Question: The problem is when i use global status for ajax requests and ExtendedDataTable together strange bug happens - when i scroll down (i have large data loaded in the table) ajax request keep spaming in the console and the ajax status (picture loading) keep flashing.
there is my code:
'''
<h:head></h:head>
<h:body>
<h:outputText value="TEsts with Extended Table" />
<h:form id="form">
<a4j:status id="waithStatus"
onstart="#{rich:component('waithStatusPanel')}.show();"
onstop="#{rich:component('waithStatusPanel')}.hide();">
<f:facet name="start">
<rich:popupPanel id="waithStatusPanel" autosized="true">
<h:graphicImage library="images" name="waith.gif" />
</rich:popupPanel>
</f:facet>
</a4j:status>
<h:panelGrid columns="2">
<rich:extendedDataTable value="#{testKrasi.tableList}" var="row" id="table"
selectionMode="none" clientRows="10" style="height:250px;width:400px"
iterationStatusVar="it">
<rich:column>
<f:facet name="header">#</f:facet>
#{it.index}
</rich:column>
<rich:column filter="#{testKrasi.vendorFilter}" filterType="custom">
<f:facet name="header">
vendor
</f:facet>
<h:outputText value="#{row[1]}"/>
</rich:column>
<rich:column filter="#{testKrasi.modelFilter}" filterType="custom">
<f:facet name="header">
model
</f:facet>
<h:outputText value="#{row[2]}"/>
</rich:column>
</rich:extendedDataTable>
</h:panelGrid>
</h:form>
</h:body>
</html>
'''
and there is screenshot of the firebug console

the AJAX response is
'''
<partial-response>
<changes>
<update id="javax.faces.ViewState">-2313795786913874202:5967295793801101249</update>
</changes>
</partial-response>
'''
I don't know what to do... i try to fix this problem over a week now...
Please help me.
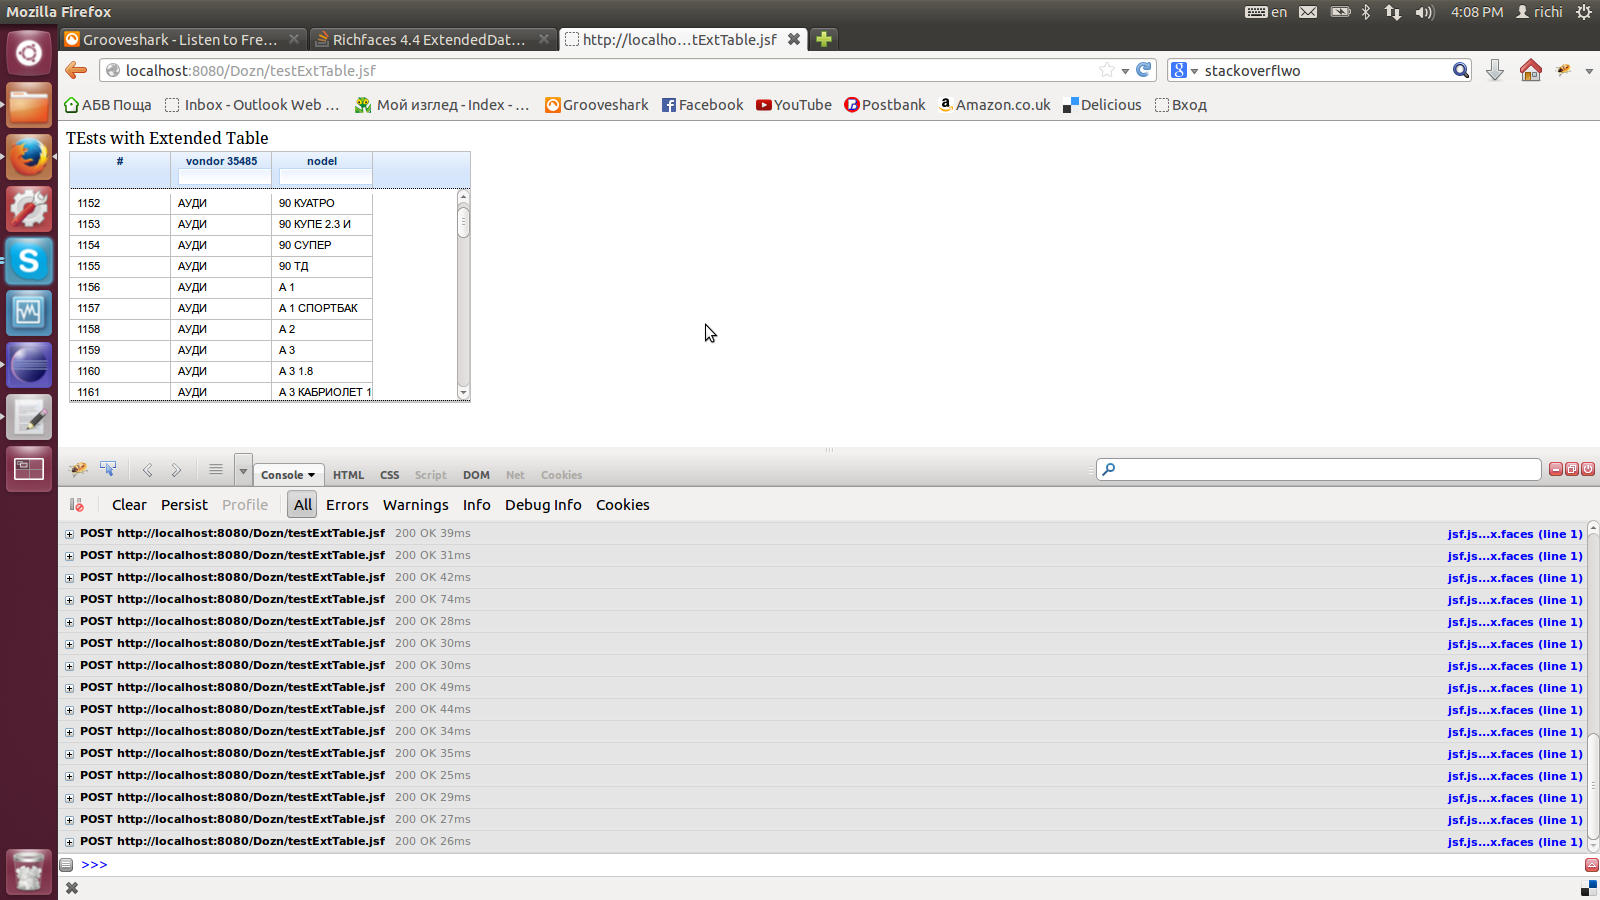
Answer: As you are using ajax lazy data loading for the table, these data load requests cause status to show.
You need either disable ajax data loading if you don't need that (refer to <URL>.
Or to disable status to show on the table updates. You can wrap the table into 'a4j:region' to do this.